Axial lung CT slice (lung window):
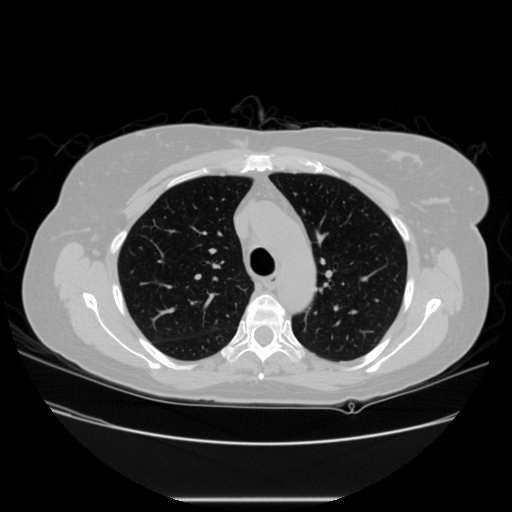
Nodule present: no